Question: I'm designing a page using Bootstrap 3.1 wherein if the length of an HTML link is way too long, it overflows out and creates a horizontal scroll in the mobile version. Is there a way to truncate it and replace it by ellipses?
Example:

What I need is that instead of extending out, it should get truncated before the border. ANy idea how to do so?
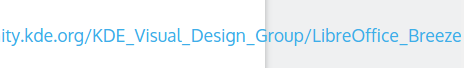
Answer: You need to make sure that the container has 'overflow: hidden' to keep the text from flowing outside of the border and give it 'text-overflow: ellipsis' to give the link the ellipsis.
'''
.box {
background: #f99;
border: 1px solid #c66;
width: 100px;
padding: 7px;
margin-bottom: 15px;
}
.nowrap {
white-space: nowrap;
}
.ellipsis {
overflow: hidden;
text-overflow: ellipsis;
}
'''
'''
<div class="box">
<span class="nowrap">A really long piece of text</span>
</div>
<div class="box ellipsis">
<span class="nowrap">A really long piece of text</span>
</div>
'''